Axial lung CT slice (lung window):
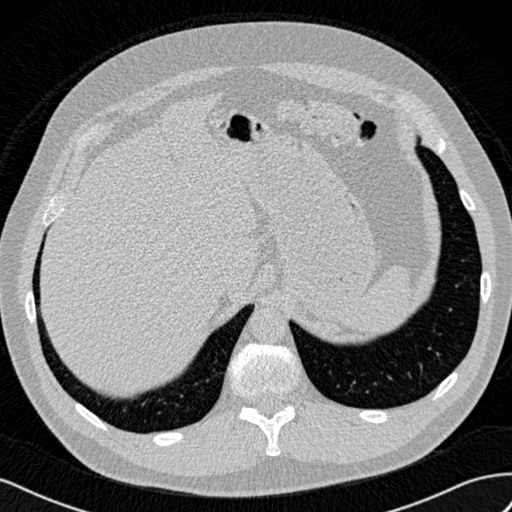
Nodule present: no